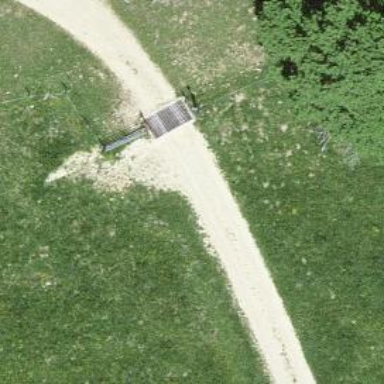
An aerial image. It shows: Gate.